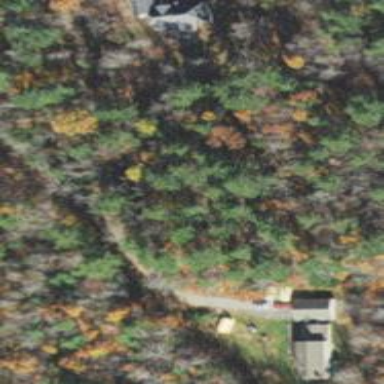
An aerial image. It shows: Driveway.